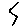
Label: zigzag